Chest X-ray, AP view. Patient: 41 years old, sex M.
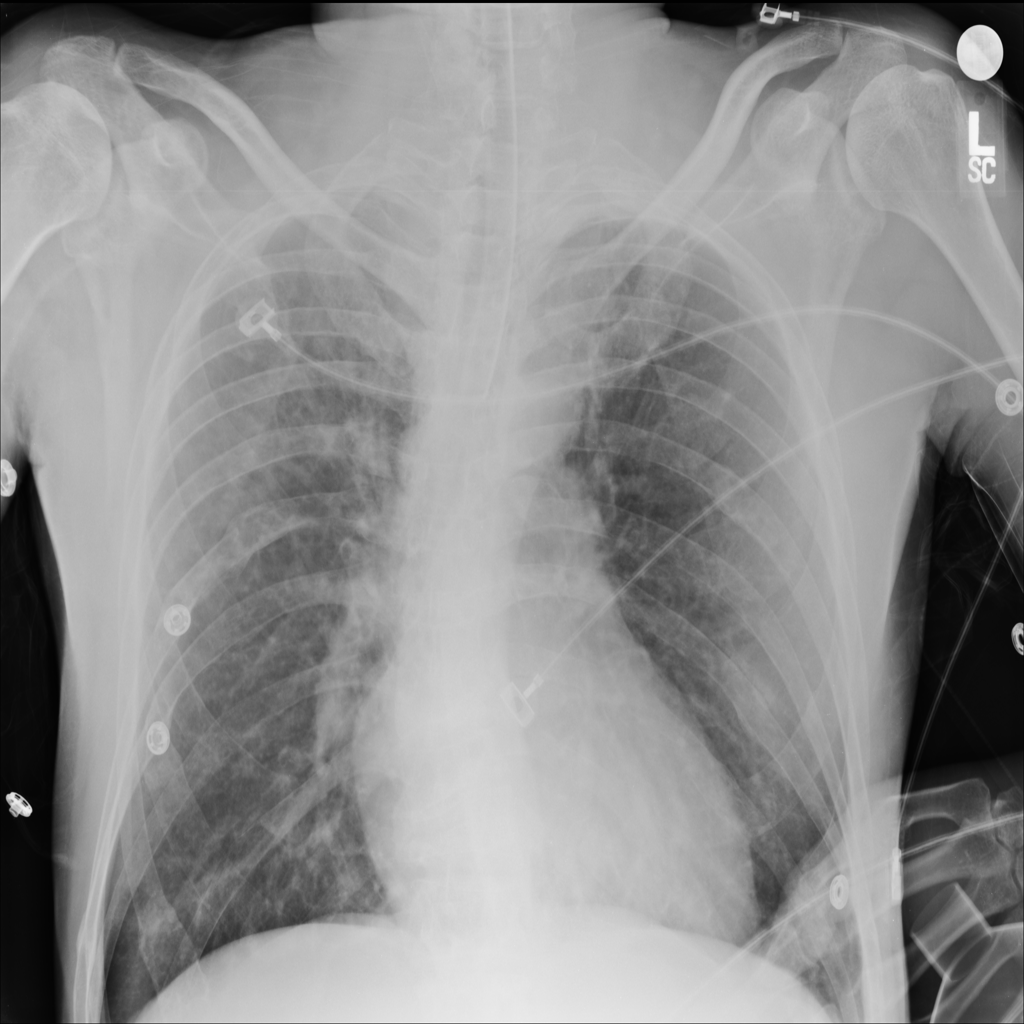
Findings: No Finding